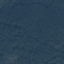
Land use / land cover class: Forest